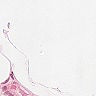
Metastatic tissue present: no